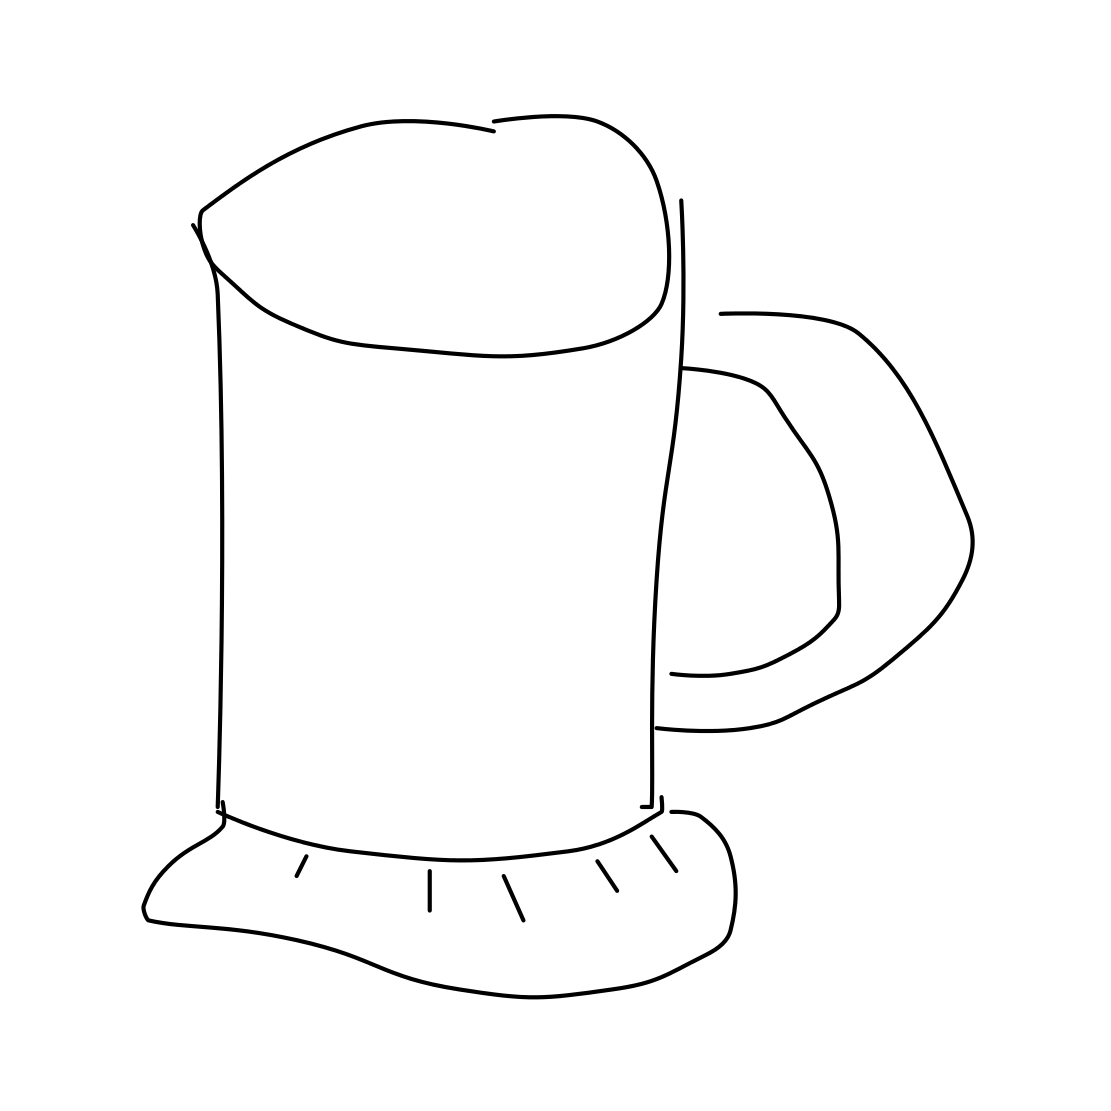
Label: beer-mug